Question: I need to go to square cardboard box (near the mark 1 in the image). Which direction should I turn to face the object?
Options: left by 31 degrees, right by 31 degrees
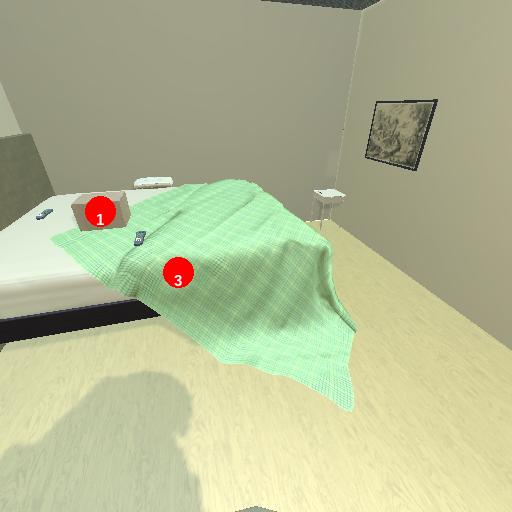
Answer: left by 31 degrees